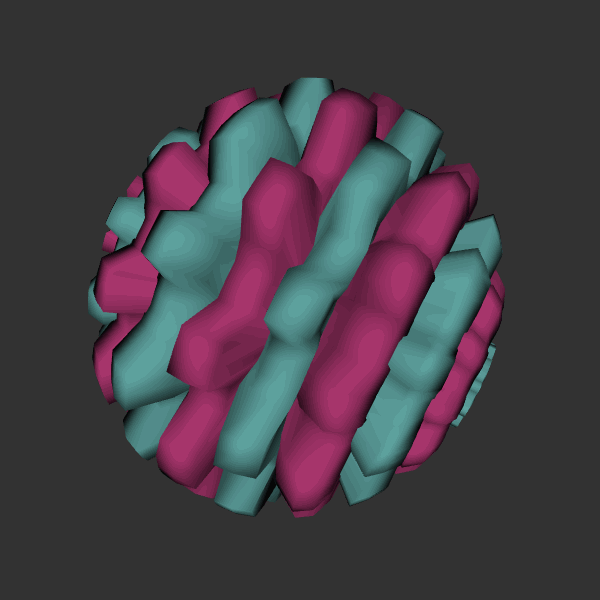
Background: dark